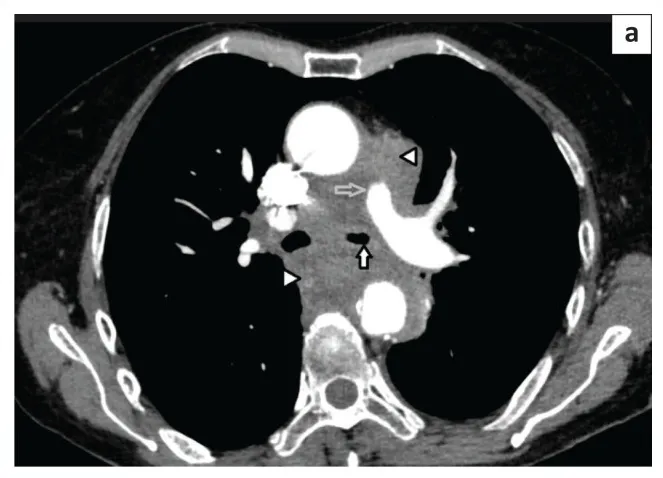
(a) CT chest axial: Confirms extensive hilar and mediastinal mass-nodal complex with necrosis (white arrow heads).
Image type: radiology (ct)